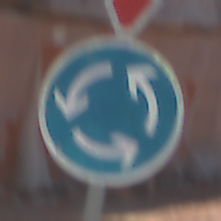
Verkehrszeichen: Kreisverkehr
Zusatzzeichen oben: VorfahrtGewaehren
Umgebung: Outdoor, Nature
Tageszeit: MorningAfternoon
Wetter: Clear
Licht: Natural
Jahreszeit: Summer
Kontrast: HighContrast